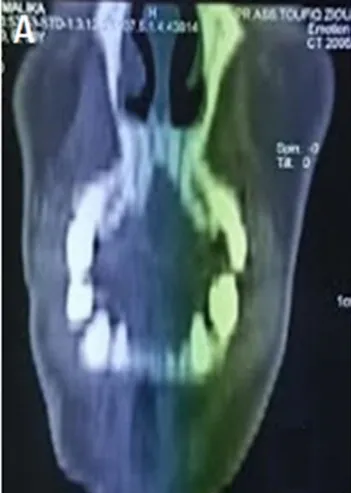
CT coronal view showing palatal bone destruction.
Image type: radiology (ct)